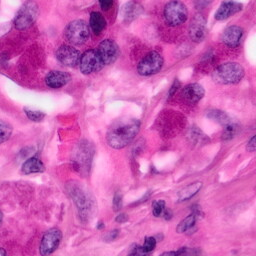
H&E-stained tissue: Pancreatic